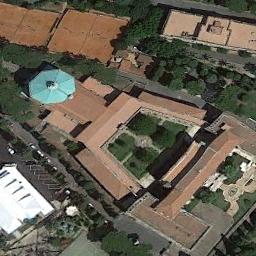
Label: church